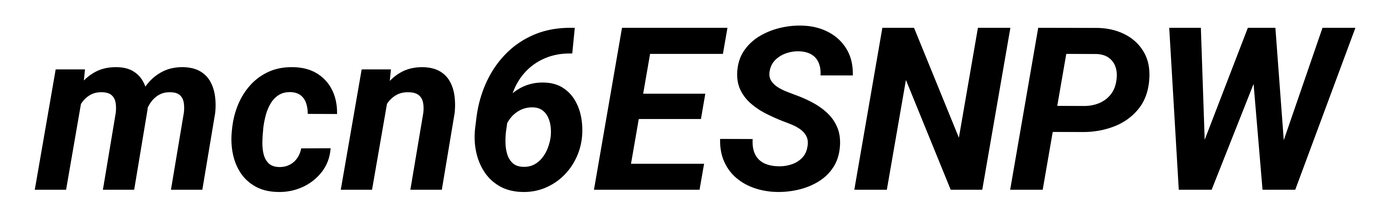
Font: Roboto-Italic_Bold_Italic